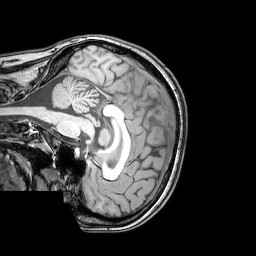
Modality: T1w
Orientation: sagittal
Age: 24
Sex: female
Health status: healthy
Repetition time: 0.081 s
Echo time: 0.037 s